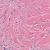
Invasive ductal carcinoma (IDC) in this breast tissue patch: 0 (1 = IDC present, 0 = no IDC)